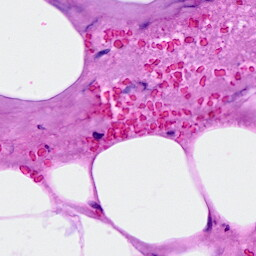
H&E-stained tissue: Breast